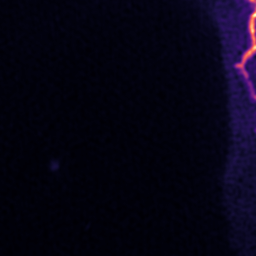
Label: Super-resolution ER image